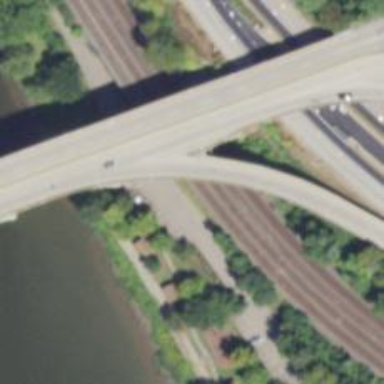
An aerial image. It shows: Man-made bridge.